Question: I am busy reading up of fully qualified names and packets etc,
In my project I have broken everything up into packages just to try and organize my project, but I have now realized this doesn't quite fit with the android manifest element as you can only provide one package?
Can I have multiple packages in my project like so?

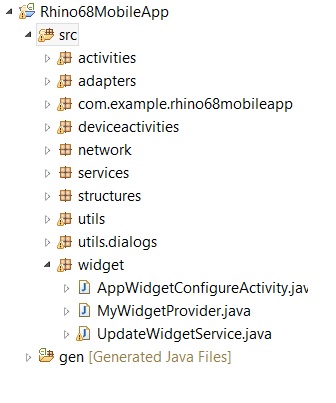
Answer: You should specify a main package, and that package may have as many sub-packages as you like:
'com.example.android' could be a main package.
then you could specifiy the following:
'''
com.example.android.activities
com.example.android.adapters
etc...
'''
Of course, you may add classes to the 'root package' too without any hassle.
Check out <URL> for more info, Android follows these conventions as well.